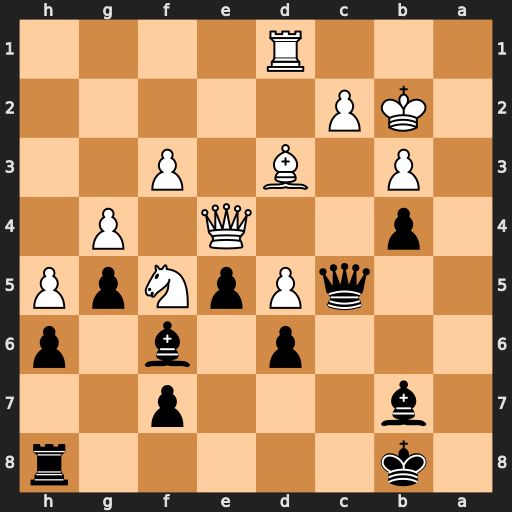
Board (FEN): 1k5r/1b3p2/3p1b1p/2qPpNpP/1p2Q1P1/1P1B1P2/1KP5/3R4
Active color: b
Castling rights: -
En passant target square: -
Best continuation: Bxd5 Bc4 Bxe4